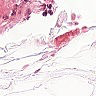
Metastatic tissue present: no